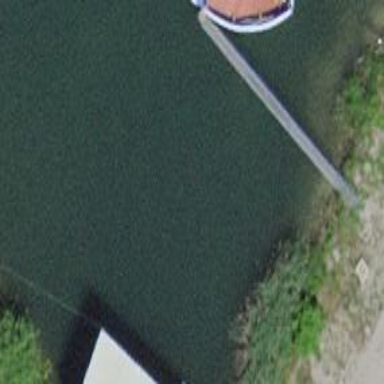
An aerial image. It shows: Man-made pier.